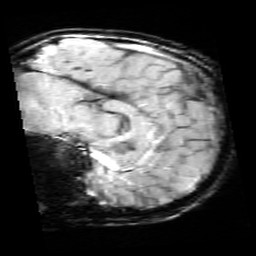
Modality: SWI
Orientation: sagittal
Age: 12
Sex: female
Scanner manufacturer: siemens
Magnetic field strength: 3 T
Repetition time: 0.027 s
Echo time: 0.02 s